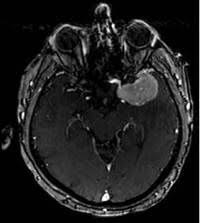
Label: meningioma